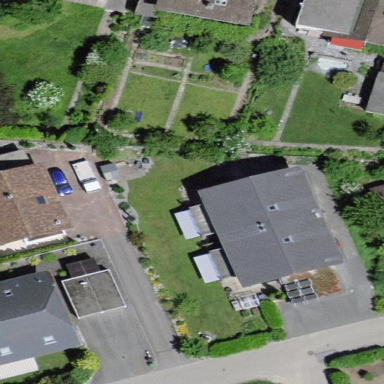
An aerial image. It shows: Semi-detached house with gabled roof.